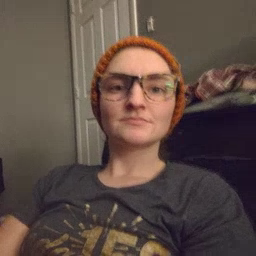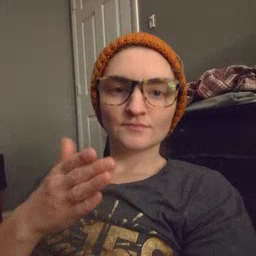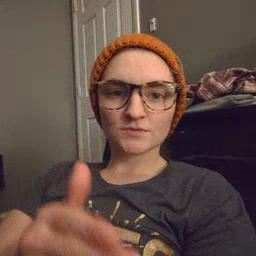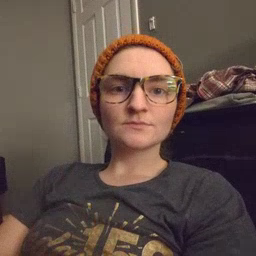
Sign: fish